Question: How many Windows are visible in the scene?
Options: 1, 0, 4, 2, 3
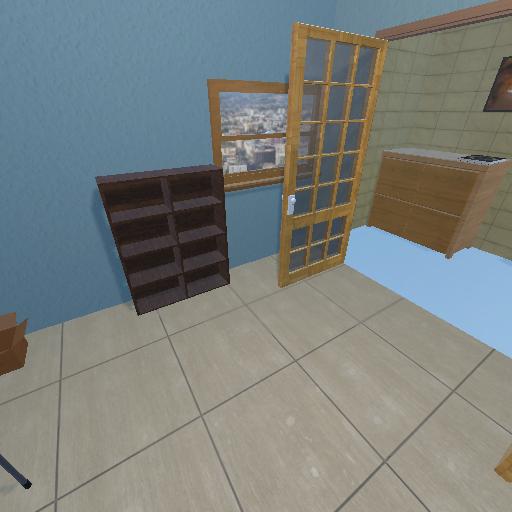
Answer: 1